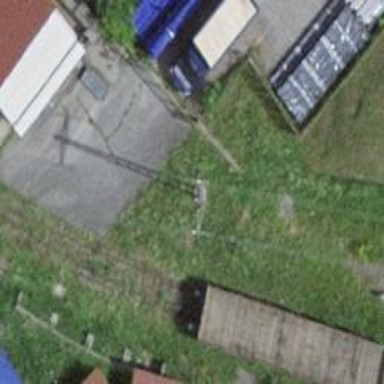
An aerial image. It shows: Minor power line.